Interaction volume radius: 10 \u00c5
Interaction volume height: 20 \u00c5
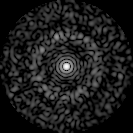
Disorder parameter: 0.8477